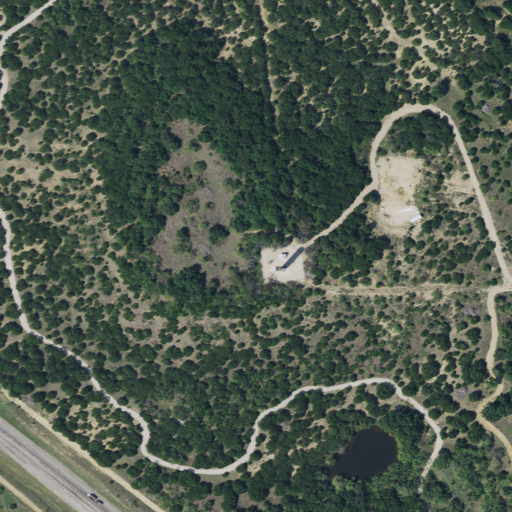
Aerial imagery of mountain in Texas named Yates Hill containing evergreen forest, shrub, grassland, deciduous forest, low intensity development, and medium intensity development